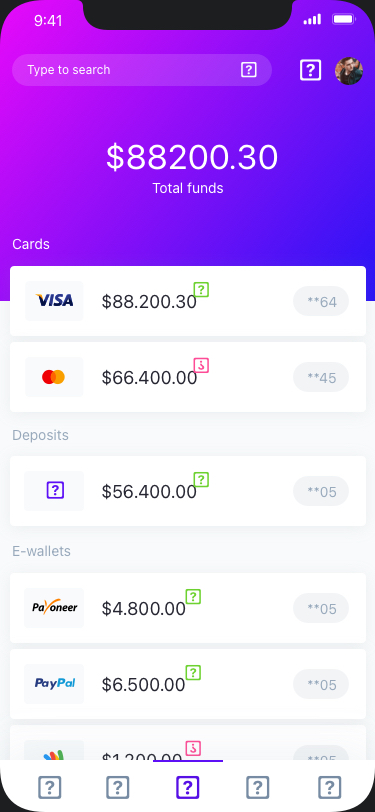
Text in this UI design:
Total funds
$88200.30
$88.200.30
**64

$66.400.00
**45

Cards
Deposits
$4.800.00
**05

$1.200.00
**05

$6.500.00
**05

E-wallets
$56.400.00
**05

